Question: I have a class that allows me to load all my images exactly once, it's quite nice, and while prototyping I had all of my files in one place, so I didn't have to worry about cyclical definitions. However after separating all of my classes I have a problem.
'''
#ifndef IMAGEMANAGER_H
#define IMAGEMANAGER_H
#include "Img.h"
#include <vector>
#include <map>
#include <string>
class imgmanager{
protected:
std::vector<sf::Image*> images;
std::map<std::string,int> positions;
public:
sf::Image* addimg(std::string path); //relative to resources
sf::Image* getimg(std::string path);
int size();
virtual ~imgmanager();
sf::Image* operator<URL>;
}imagemgr;
#endif
'''
With the instance created after the } and before the ; my compiler complains at me:
So I ask: What should I do to have a global instance of my imagemgr class? Should I just make a global header file and create an instance? (in this particular case I just make a global variable in my main.cpp, none of the headers require the instance)

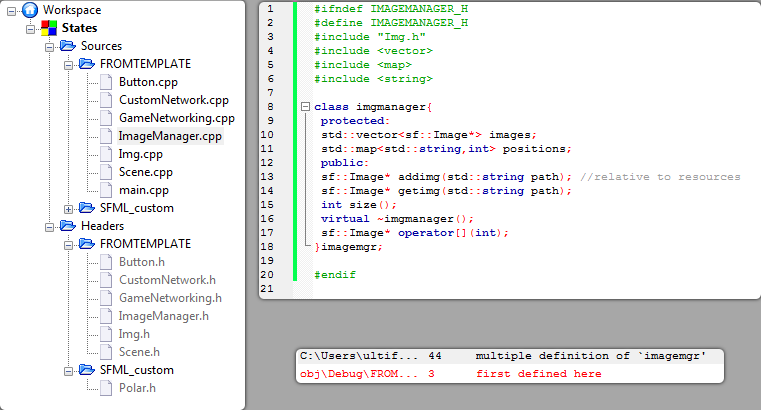
Answer: Don't create object instances in headers.
Create your object instance in source file.
If you need to access it across multiple Translation Units, put this in your header:
'''
extern imgmanager imagemgr; // declaration
'''
This will inform all code that can "see" the header that there exists a so-named object; but it will still only actually be defined in the one source file where you wrote:
'''
imgmanager imagemgr; // definition
'''
(This is analogous to the way in which you functions in a header, but them in precisely one source file:
'''
void f(); // declaration
void f() { ... } // definition
'''
)
---
The above general advice dutifully imparted, I would now question the rationale of having a class at all if you're only going to use one, single, global instance of it. Either make it a "singleton" class, or use free functions in a namespace instead.